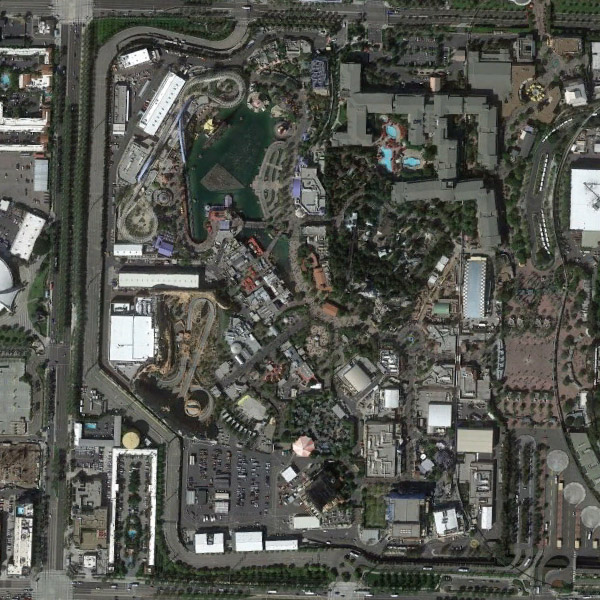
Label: Park